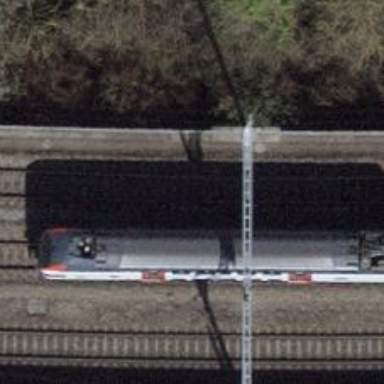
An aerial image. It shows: Electrified railway with contact line running along embankment.